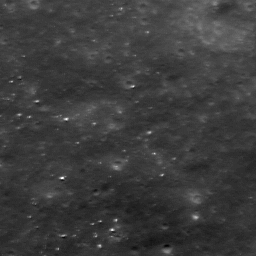
Host type: background_regolith
Lunar coordinates: latitude nan, longitude nan